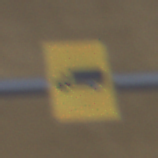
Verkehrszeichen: KFZZulaessigeGesamtmasse3Komma5TOhnePfeilsymbol
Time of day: Midday
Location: Roofed (Underpass)
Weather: Clear
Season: NotSpecified
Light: Natural